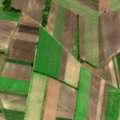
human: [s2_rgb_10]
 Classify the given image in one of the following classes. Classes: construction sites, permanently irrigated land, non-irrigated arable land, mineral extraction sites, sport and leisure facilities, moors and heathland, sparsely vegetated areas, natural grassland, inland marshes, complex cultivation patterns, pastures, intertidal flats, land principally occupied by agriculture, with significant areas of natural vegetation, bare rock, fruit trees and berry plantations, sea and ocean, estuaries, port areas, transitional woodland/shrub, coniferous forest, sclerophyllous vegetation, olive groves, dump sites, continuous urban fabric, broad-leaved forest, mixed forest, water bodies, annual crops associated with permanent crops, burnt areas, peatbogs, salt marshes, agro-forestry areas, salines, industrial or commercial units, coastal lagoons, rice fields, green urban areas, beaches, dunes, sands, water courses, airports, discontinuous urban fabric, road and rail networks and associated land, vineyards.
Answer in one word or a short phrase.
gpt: non-irrigated arable land